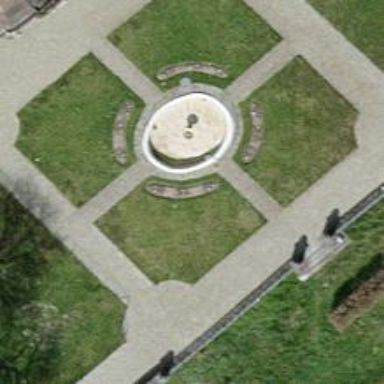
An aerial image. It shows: Beautiful fountain.